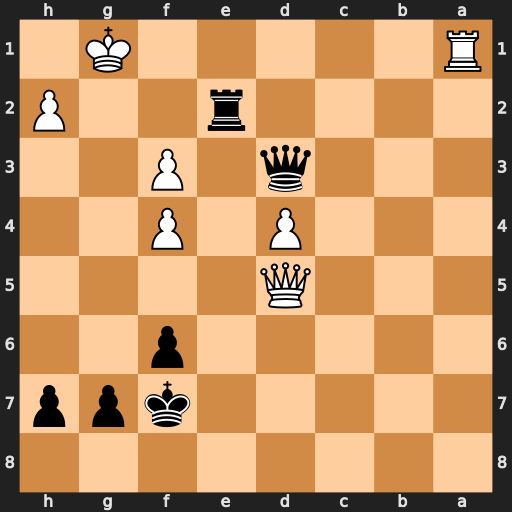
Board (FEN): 8/5kpp/5p2/3Q4/3P1P2/3q1P2/4r2P/R5K1
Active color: b
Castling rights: -
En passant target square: -
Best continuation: Kg6 Kh1 Kh6 f5 Rf2 Qe4 Rf1+ Kg2 Qxe4